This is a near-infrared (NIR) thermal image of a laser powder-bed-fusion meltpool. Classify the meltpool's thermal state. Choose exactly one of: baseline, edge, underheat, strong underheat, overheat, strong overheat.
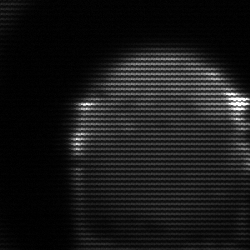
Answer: edge